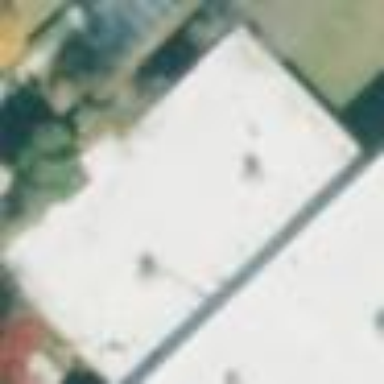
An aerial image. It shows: Building with flat roof.